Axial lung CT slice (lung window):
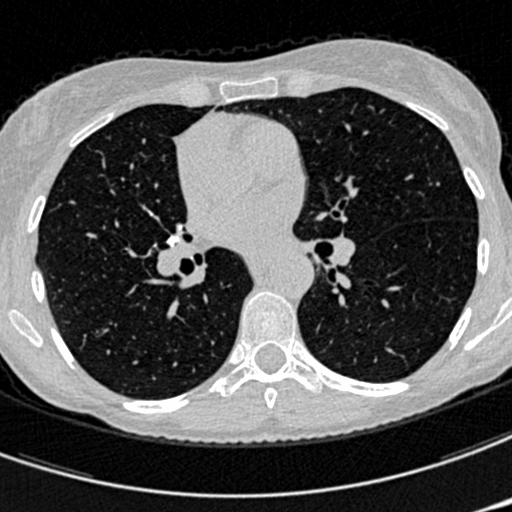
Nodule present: no